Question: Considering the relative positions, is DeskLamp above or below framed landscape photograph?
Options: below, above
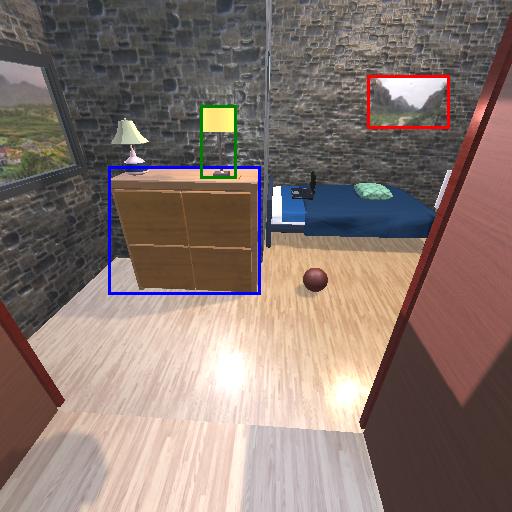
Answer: below